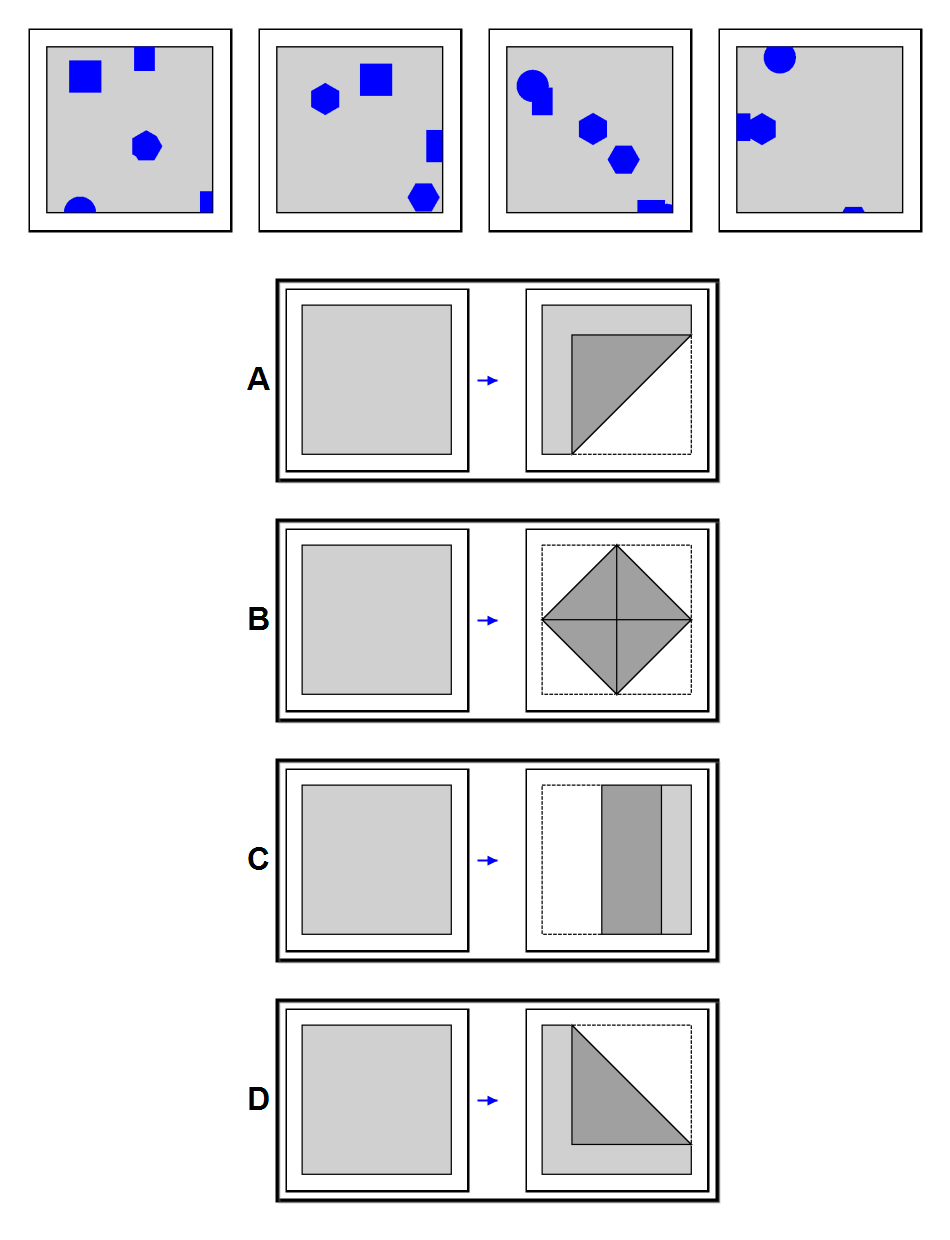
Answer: A